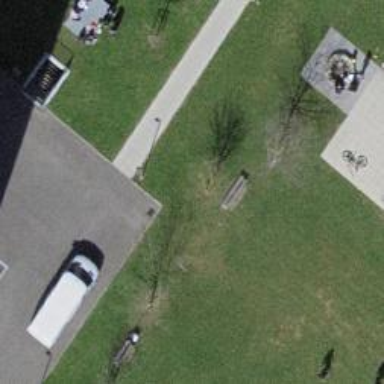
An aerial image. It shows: Bench for seating.